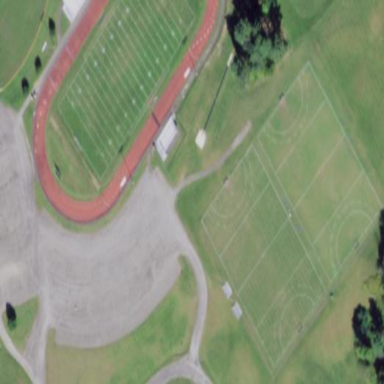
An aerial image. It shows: Pitch used for both American football and soccer.